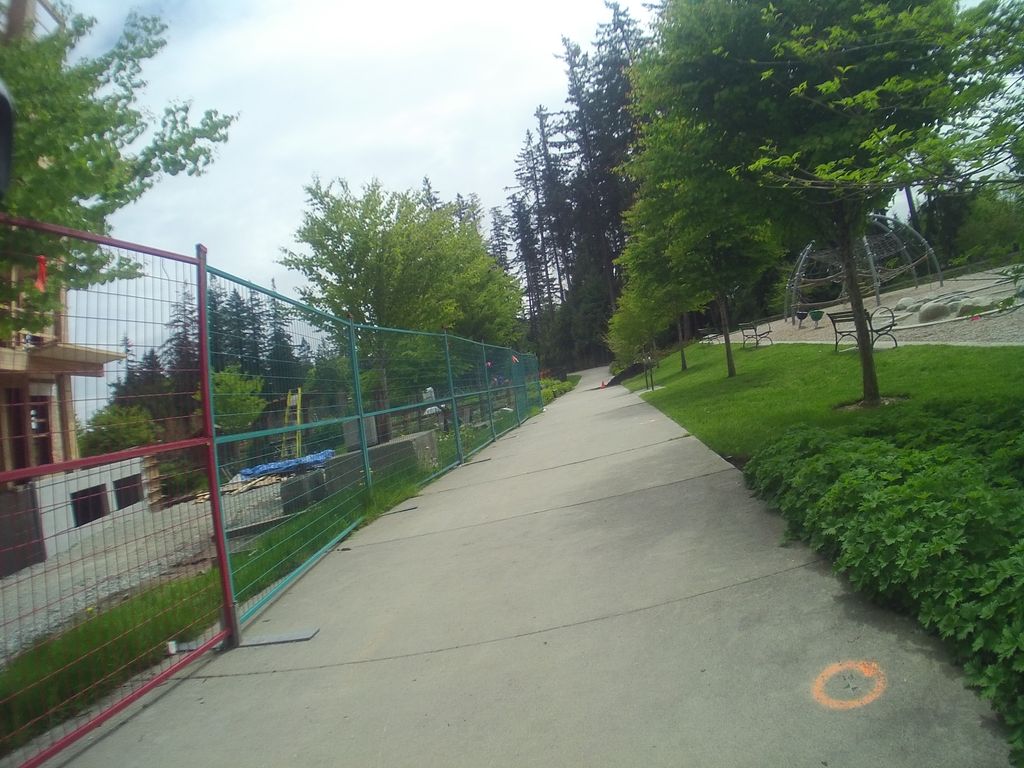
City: vancouver